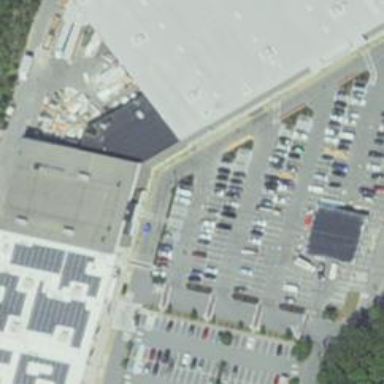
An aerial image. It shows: Parking space is available.